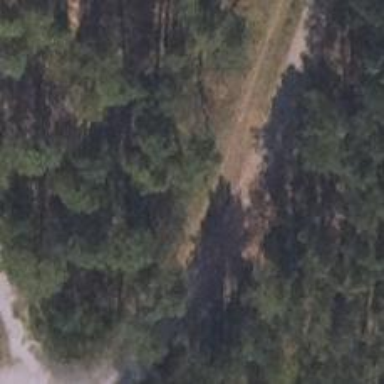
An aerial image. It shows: Well-maintained track road of grade 1.